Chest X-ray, AP view. Patient: 60 years old, sex M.
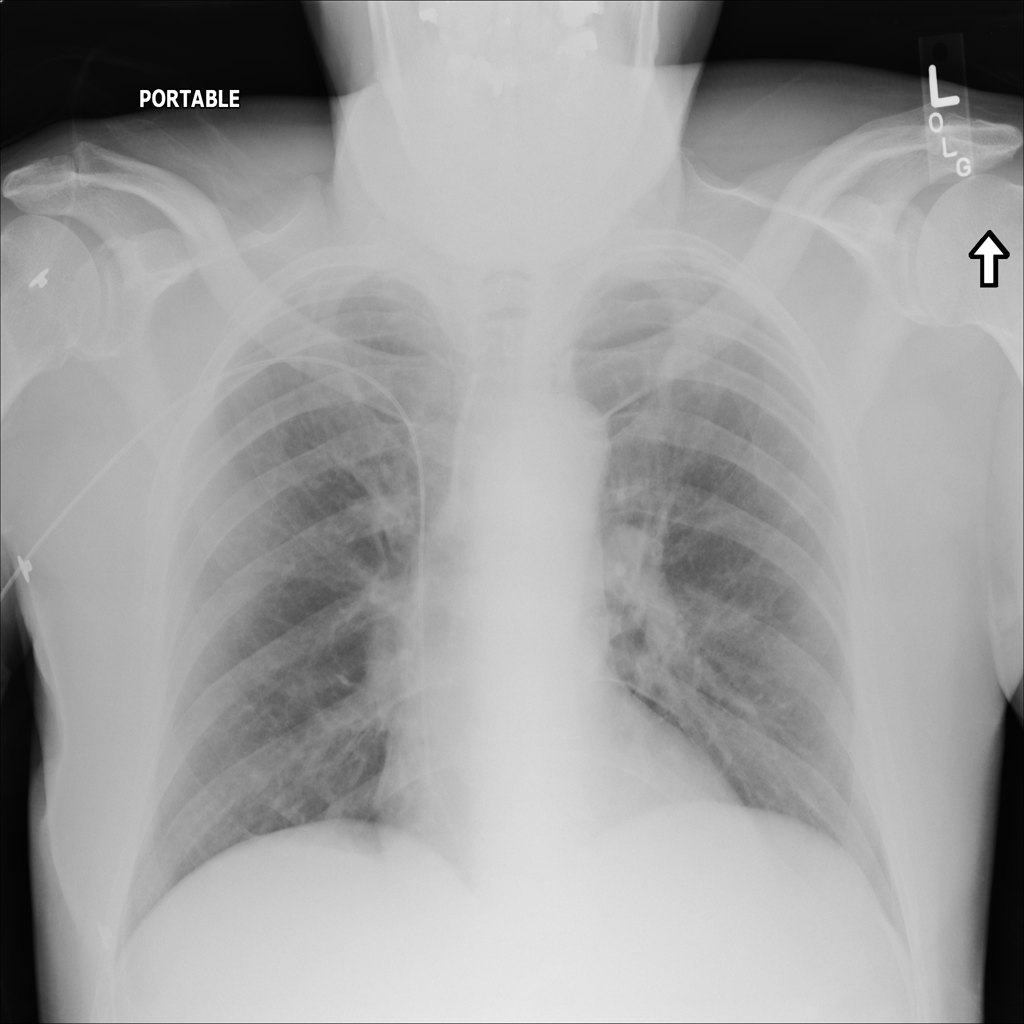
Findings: No Finding